Question: '''
--This query will display the occupancy of trips & average duration trip per user type & by which day the trip occurred.
with a AS (
SELECT
user_type,
name_of_day,
COUNT(*) AS user_count,
ROUND((COUNT(*)/SUM(COUNT(*))OVER(PARTITION BY user_type))*100,2) AS percentage,
ROUND(AVG(trip_duration_h),3) AS avg_trip_duration
FROM 'fresh-ocean-357202.Cyclistic.Cyclistic_clean'
GROUP BY
user_type,
name_of_day
ORDER BY user_type ASC
)
SELECT *,
EXTRACT(DAY FROM PARSE_DATE('%A', name_of_day)) AS day_number
FROM a
ORDER BY user_type,day_number
'''
I've tried to use the PARSE_DATE function but it returns the value 1 for all.
'name_of_day' field name is STRING where the values are: Monday,Tuesday,Wednesday,Thursday,Friday,Saturday,Sunday

I find it weird because I was able to arrange my data by month (Jan-Dec)
by
'''
EXTRACT(MONTH FROM PARSE_DATE('%B', month)) AS month_number
'''
where 'month' is also a string with values: January,February and so on...
or did it just worked coincidentally?
<URL>
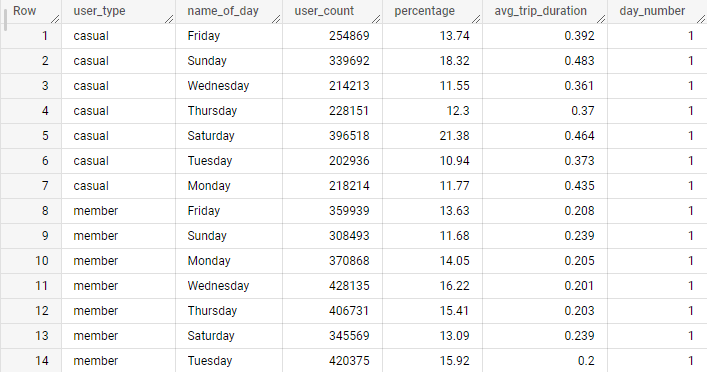
Answer: 'PARSE_DATE' does not find a date for days of week alone, returning '1970-01-01', which results 1 if we extract the day.
Would, thus, define the correspondence as a 2nd CTE:
'''
, b as (
select 'Monday' name_of_day, 1 day_number union all
select 'Tuesday' name_of_day, 2 day_number union all
select 'Wednesday' name_of_day, 3 day_number union all
select 'Thursday' name_of_day, 4 day_number union all
select 'Friday' name_of_day, 5 day_number union all
select 'Saturday' name_of_day, 6 day_number union all
select 'Sunday' name_of_day, 7 day_number
)
'''
and then order by day_number after joining a and b:
'''
select
a.user_type
, a.name_of_day
, a.user_count
, a.percentage
, a.avg_trip_duration
, b.day_number
from a
join b
on b.name_of_day = a.name_of_day
order by user_type, day_number
'''
<URL>